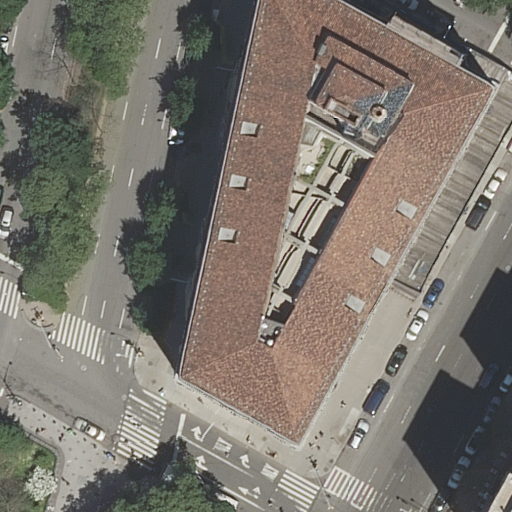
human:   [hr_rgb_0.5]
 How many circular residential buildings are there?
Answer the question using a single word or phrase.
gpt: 0

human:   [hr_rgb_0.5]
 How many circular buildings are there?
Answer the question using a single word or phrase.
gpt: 0

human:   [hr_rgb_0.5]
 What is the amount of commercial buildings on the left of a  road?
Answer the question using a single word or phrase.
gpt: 0

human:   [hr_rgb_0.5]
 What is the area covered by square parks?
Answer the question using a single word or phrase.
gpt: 0m2

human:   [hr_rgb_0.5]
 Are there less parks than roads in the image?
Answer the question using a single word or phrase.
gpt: yes

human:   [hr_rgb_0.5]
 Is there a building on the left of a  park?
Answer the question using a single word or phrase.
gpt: no

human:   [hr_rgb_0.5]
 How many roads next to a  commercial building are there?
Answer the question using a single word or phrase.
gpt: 0

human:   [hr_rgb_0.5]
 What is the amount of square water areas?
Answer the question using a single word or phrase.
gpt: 0

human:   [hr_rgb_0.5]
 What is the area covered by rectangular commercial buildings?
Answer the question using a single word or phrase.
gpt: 0m2

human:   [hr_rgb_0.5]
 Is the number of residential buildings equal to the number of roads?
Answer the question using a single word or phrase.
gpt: no

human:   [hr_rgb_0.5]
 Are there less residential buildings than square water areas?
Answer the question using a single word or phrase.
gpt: no

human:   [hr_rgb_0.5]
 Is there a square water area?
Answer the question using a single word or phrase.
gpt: no

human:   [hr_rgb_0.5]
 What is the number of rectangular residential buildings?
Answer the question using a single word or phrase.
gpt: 1

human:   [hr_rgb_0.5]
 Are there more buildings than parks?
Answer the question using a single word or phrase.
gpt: no

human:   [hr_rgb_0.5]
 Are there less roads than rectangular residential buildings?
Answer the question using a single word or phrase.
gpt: no

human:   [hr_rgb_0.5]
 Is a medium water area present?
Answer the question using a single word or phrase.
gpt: no

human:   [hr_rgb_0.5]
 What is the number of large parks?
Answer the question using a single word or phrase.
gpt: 1

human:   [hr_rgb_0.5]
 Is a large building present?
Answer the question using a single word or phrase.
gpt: yes

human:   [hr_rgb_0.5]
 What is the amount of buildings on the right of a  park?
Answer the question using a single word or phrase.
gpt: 2

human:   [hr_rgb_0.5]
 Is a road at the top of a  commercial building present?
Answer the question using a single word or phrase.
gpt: no

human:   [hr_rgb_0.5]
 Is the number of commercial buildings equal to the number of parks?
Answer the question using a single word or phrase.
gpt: no

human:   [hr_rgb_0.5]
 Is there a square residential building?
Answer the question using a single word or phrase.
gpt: no

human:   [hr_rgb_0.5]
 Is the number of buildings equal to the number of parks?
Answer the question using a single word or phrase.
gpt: yes

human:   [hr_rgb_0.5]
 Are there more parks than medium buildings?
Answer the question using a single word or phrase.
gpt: yes

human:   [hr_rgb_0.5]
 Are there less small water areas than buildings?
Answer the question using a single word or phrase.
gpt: yes

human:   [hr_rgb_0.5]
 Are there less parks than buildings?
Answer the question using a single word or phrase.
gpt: no

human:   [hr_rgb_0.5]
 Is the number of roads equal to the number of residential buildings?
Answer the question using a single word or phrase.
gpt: no

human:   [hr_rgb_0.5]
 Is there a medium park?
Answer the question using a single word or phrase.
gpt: yes

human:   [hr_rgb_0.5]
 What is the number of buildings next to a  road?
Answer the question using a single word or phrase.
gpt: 2

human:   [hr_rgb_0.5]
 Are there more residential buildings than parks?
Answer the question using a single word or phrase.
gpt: no

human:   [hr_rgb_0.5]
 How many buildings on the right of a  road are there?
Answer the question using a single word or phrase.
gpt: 2

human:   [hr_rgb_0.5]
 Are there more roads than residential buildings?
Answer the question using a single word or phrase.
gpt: yes

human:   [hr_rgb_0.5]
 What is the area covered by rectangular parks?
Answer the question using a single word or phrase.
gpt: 100m2

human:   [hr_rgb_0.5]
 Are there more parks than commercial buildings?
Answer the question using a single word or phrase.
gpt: yes

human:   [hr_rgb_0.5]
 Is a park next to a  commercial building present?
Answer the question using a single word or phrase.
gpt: no

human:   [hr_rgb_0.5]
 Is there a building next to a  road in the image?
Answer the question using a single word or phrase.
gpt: yes